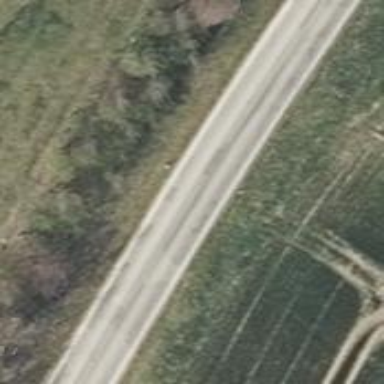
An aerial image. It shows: Secondary road with asphalt surface.